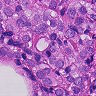
Metastatic tissue present: yes